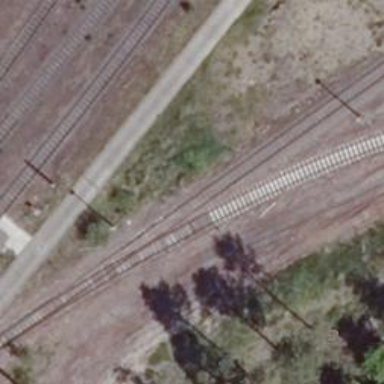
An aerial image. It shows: Railway spur service.